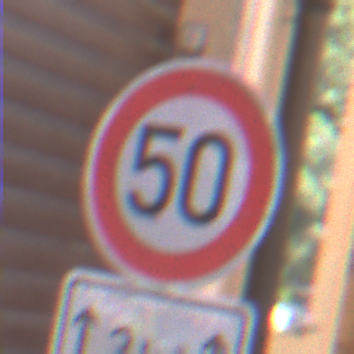
Verkehrszeichen: Geschwindigkeit50
Zusatzzeichen unten: LaengeEinerStrecke2
Umgebung: Outdoor, Urban
Tageszeit: MorningAfternoon
Wetter: Clear
Licht: Natural
Jahreszeit: NotSpecified
Kontrast: LowContrast